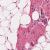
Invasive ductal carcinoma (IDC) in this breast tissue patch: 0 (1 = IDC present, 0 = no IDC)